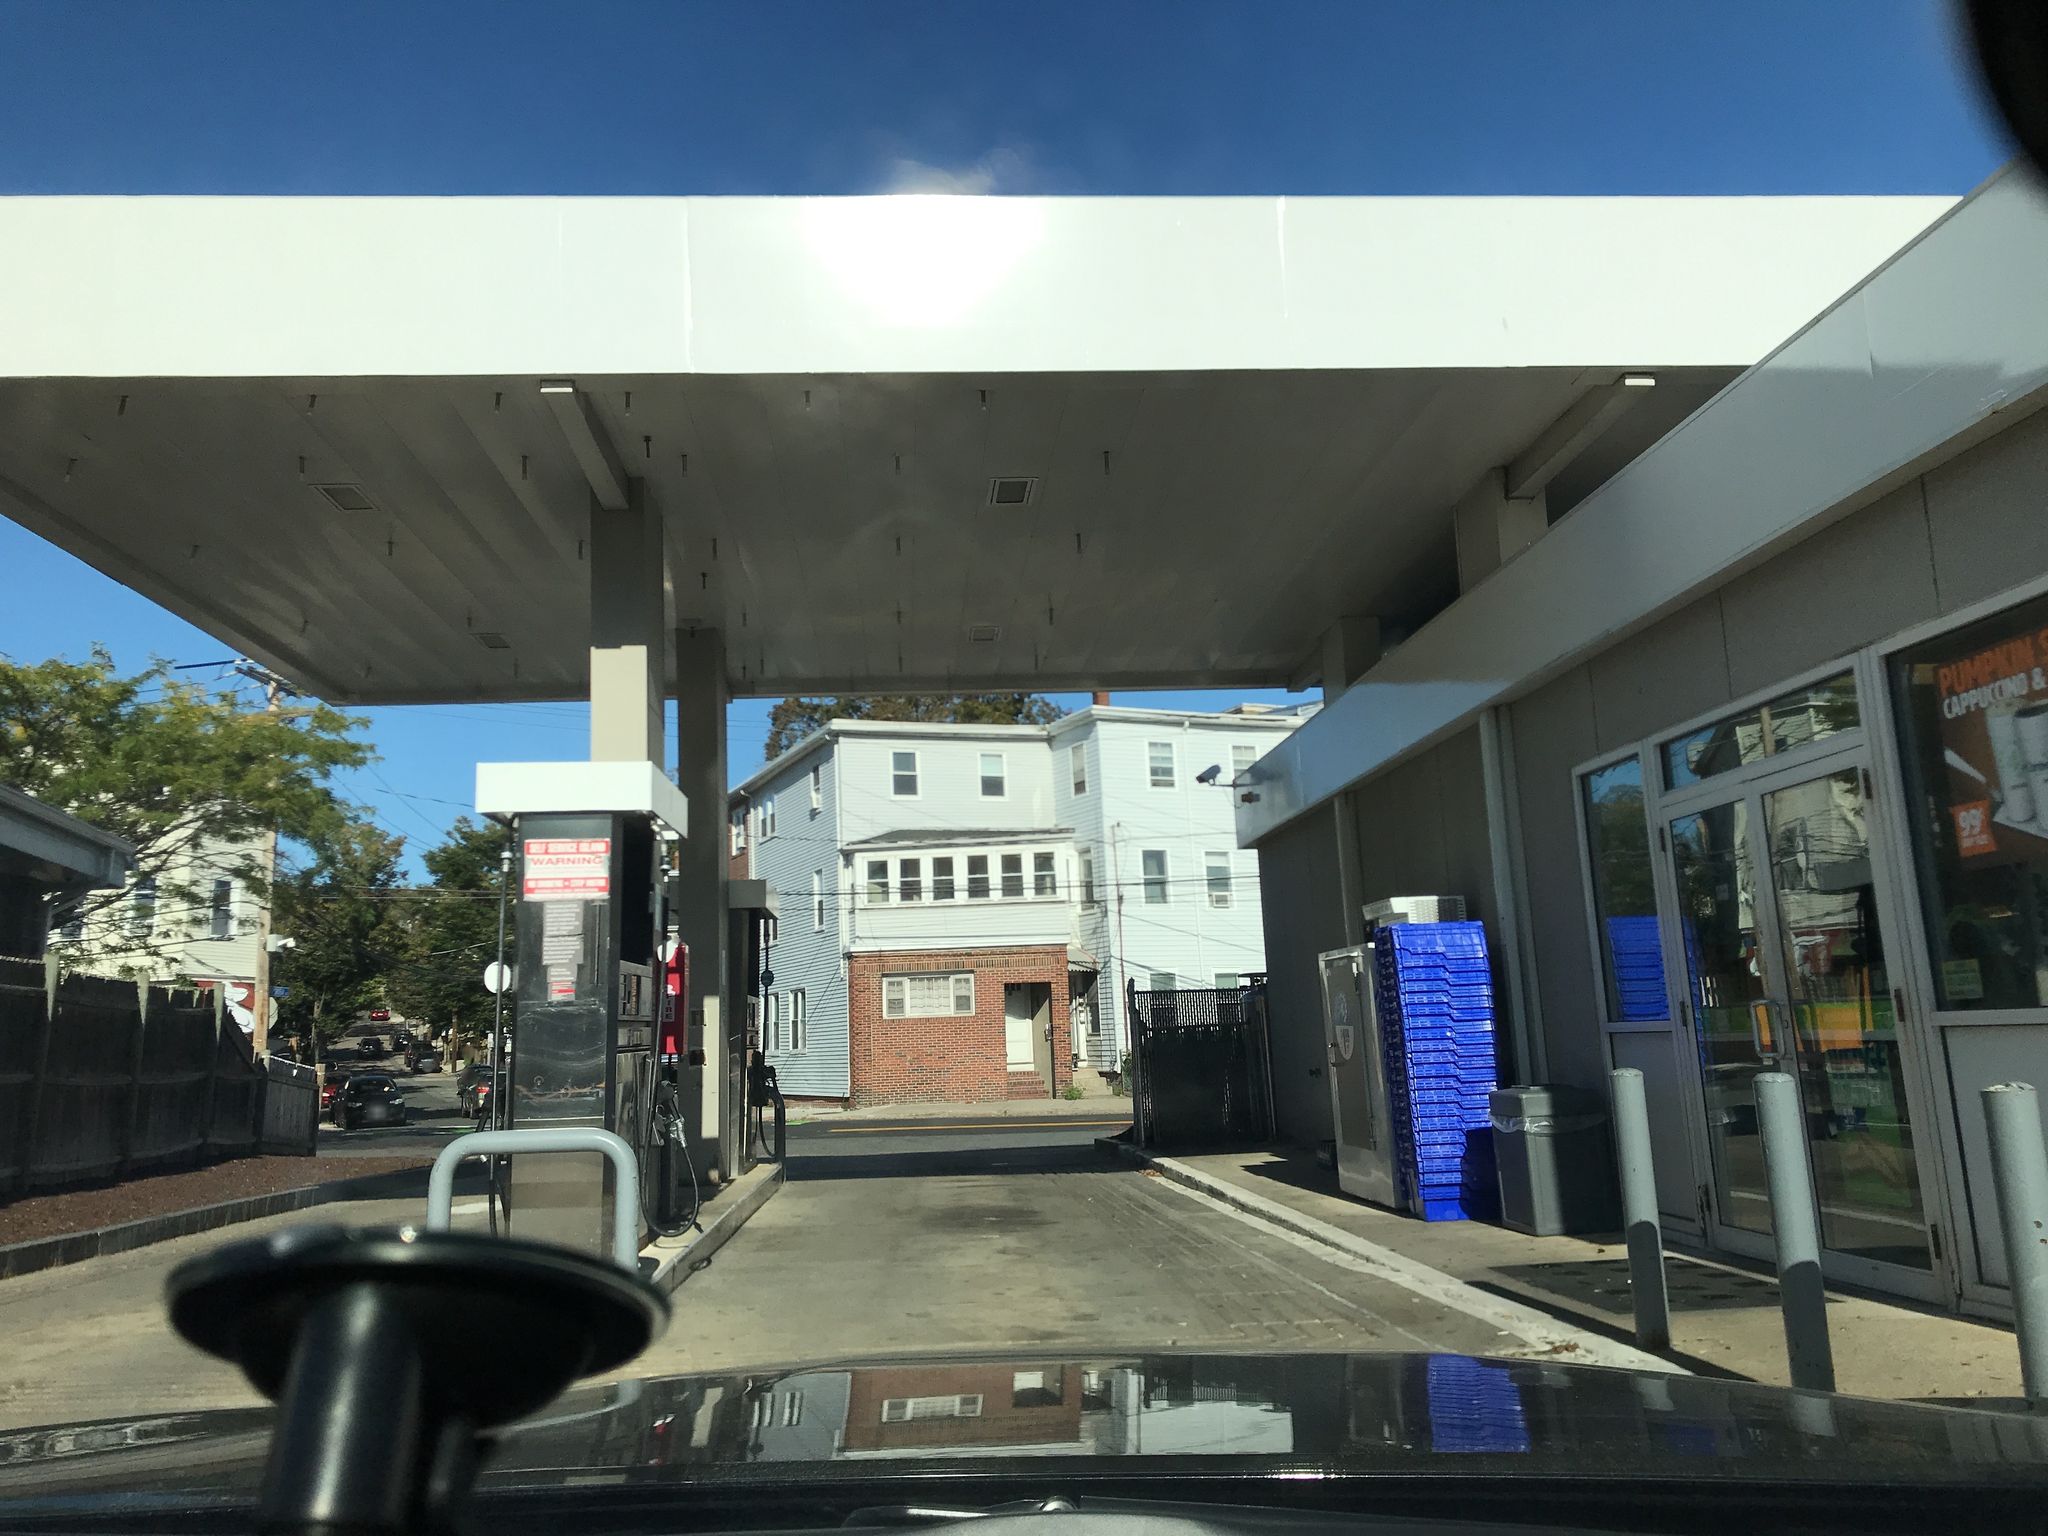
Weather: clear
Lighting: day
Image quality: good
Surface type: driving surface
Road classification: secondary
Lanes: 2
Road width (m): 19.2
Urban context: urban centre
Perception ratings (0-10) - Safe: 7.96, Lively: 6.68, Beautiful: 5.73, Boring: 1.48, Depressing: 5.52, Wealthy: 2.84